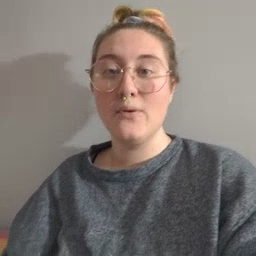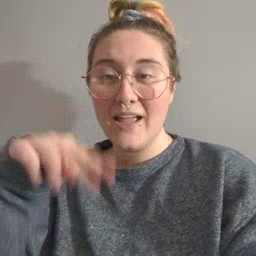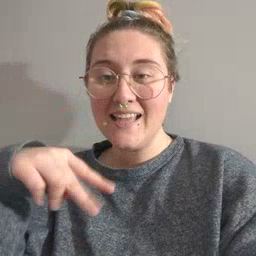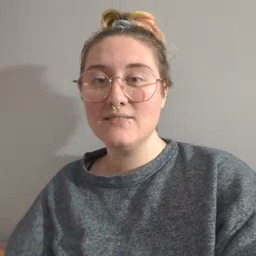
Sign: read